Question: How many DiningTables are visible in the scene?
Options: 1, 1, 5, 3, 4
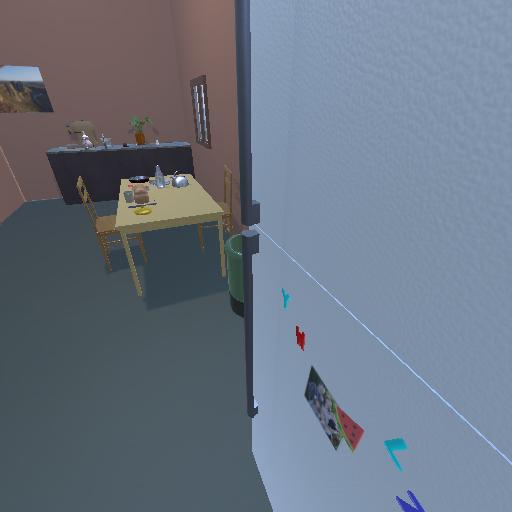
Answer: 1